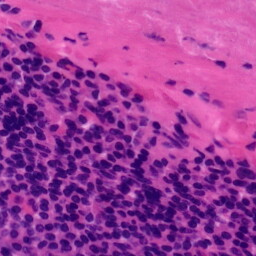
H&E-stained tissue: Tonsil